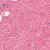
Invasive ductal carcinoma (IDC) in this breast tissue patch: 0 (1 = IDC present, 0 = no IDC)